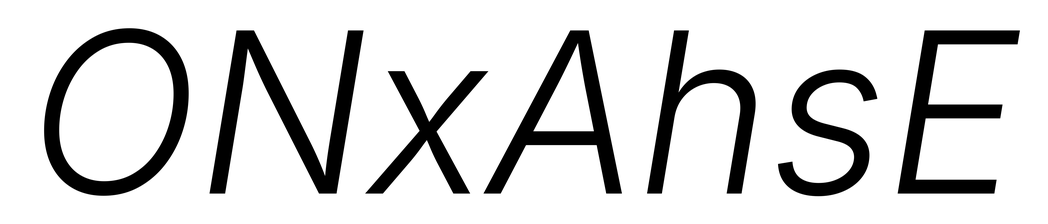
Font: Inter-Italic_Light_Italic